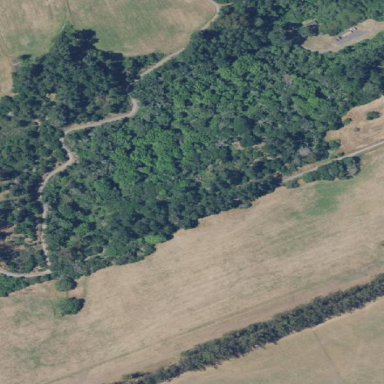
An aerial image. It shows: Mixed woodland with variety of leaf types and cycles.